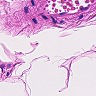
Metastatic tissue present: no